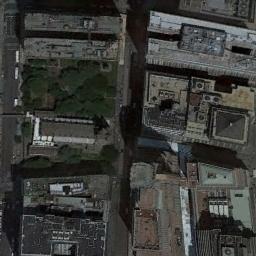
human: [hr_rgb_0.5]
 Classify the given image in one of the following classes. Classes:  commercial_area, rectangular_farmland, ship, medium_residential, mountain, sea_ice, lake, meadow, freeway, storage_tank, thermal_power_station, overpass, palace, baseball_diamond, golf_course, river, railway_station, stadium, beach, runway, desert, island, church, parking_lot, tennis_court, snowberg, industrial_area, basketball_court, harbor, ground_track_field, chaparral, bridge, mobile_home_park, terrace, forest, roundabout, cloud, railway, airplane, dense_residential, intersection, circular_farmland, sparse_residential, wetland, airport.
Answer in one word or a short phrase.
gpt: commercial_area